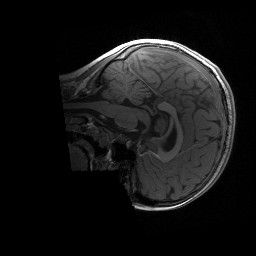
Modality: T1w
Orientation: sagittal
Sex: female
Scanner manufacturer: siemens
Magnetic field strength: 3 T
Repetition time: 1.9 s
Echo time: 0.00243 s